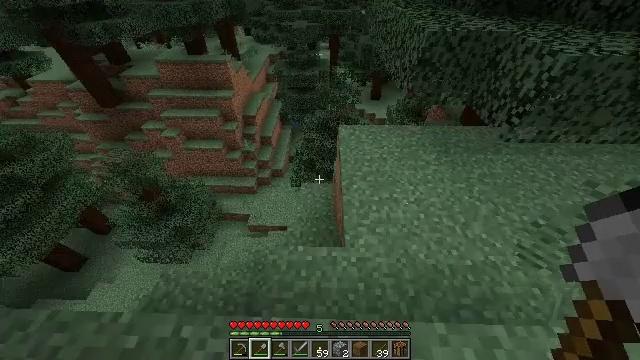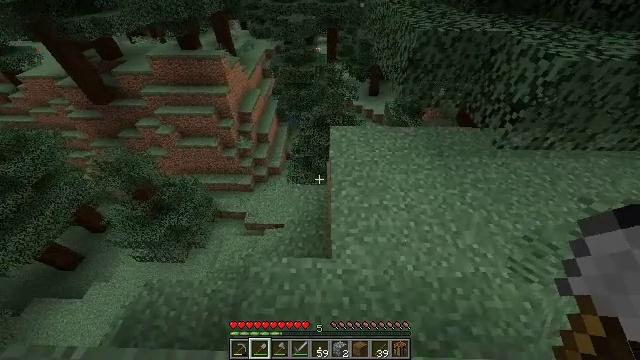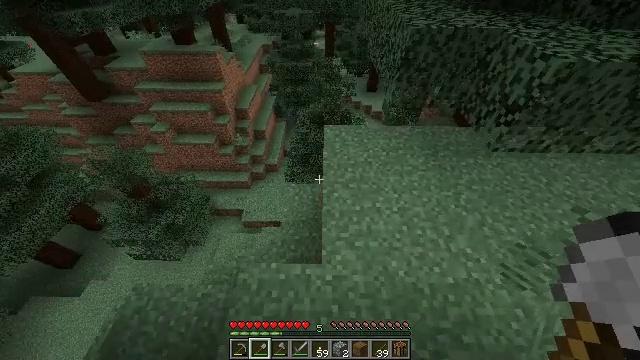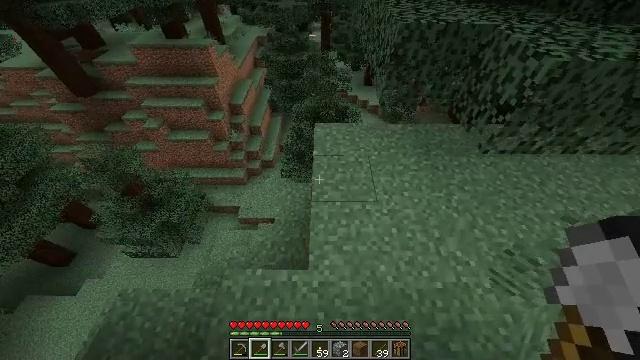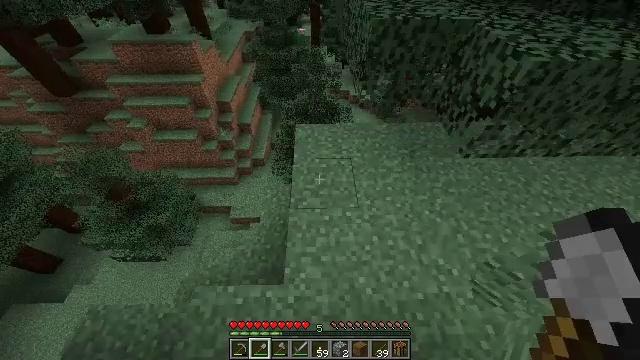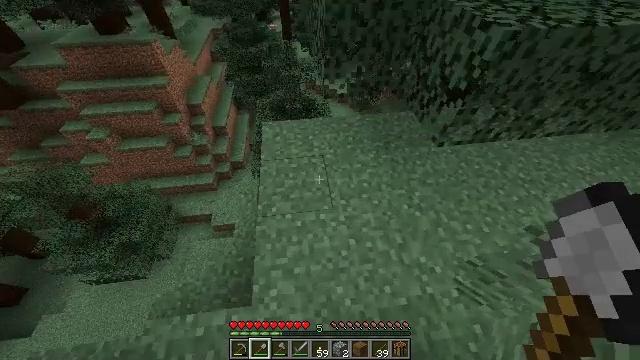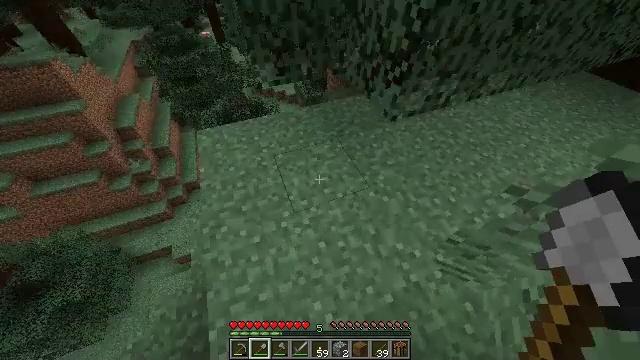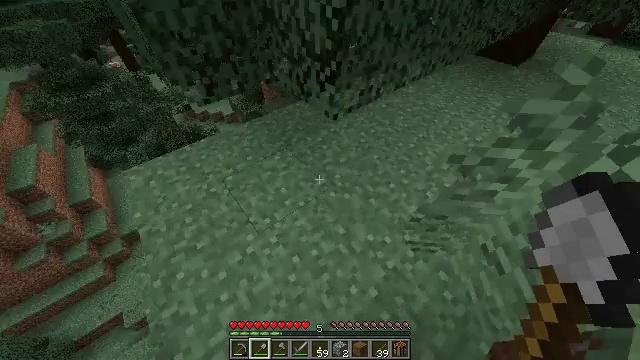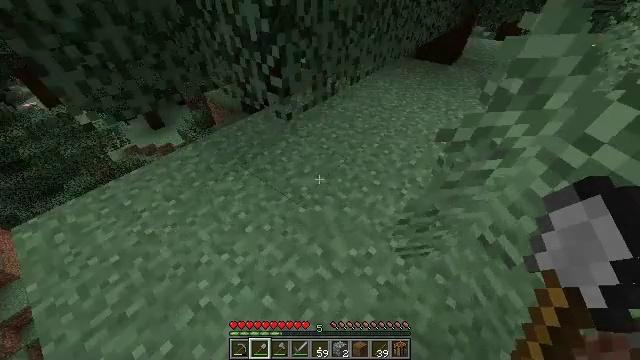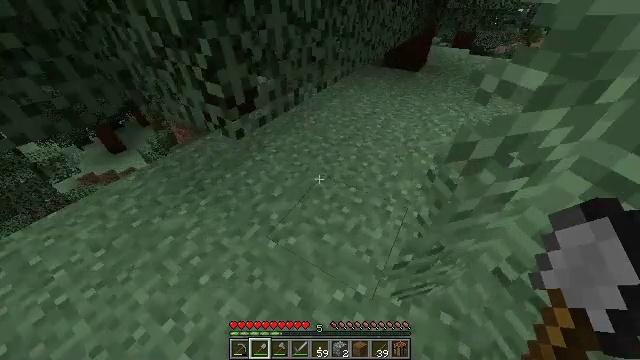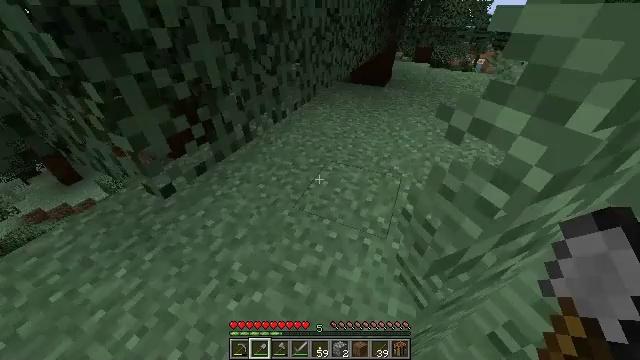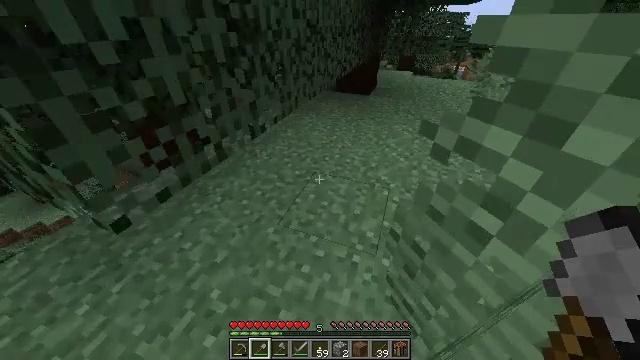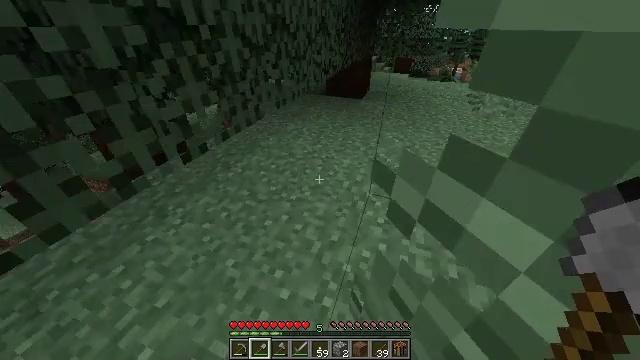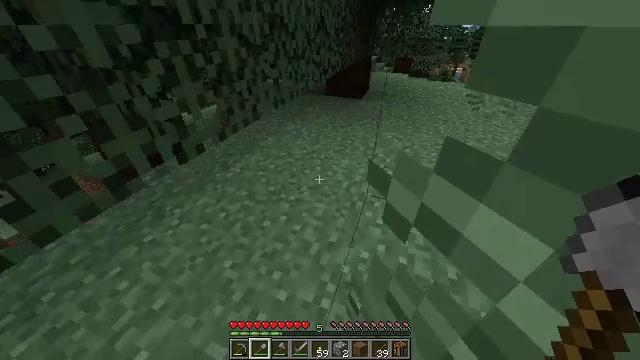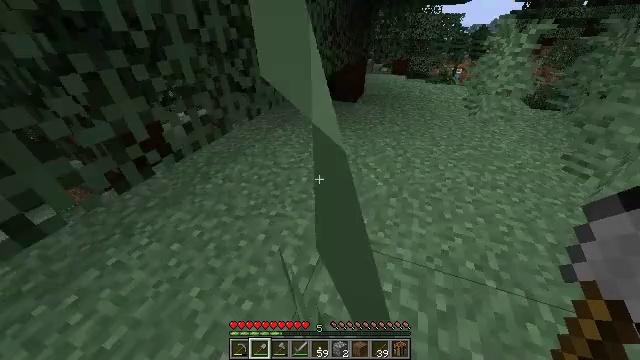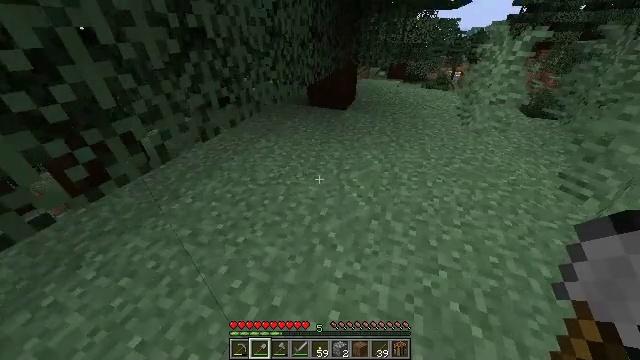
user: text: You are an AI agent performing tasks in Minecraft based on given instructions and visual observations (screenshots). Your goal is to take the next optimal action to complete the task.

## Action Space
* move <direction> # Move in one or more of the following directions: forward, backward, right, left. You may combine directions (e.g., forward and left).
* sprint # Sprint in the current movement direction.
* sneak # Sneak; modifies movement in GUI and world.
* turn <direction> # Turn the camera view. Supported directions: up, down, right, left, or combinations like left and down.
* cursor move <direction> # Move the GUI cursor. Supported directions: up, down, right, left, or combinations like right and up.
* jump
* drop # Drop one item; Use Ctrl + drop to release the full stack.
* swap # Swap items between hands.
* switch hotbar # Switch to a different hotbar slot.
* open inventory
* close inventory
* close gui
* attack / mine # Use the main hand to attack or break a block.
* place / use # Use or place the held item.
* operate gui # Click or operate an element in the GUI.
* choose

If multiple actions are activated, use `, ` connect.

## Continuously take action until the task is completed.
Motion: motion action
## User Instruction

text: Mine spruce leaves from the tree.
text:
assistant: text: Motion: move forward and move right, sprint, turn down
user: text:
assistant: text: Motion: move forward and move right, sprint, turn down
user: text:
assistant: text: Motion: move forward and move right, sprint, turn down
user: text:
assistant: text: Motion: move forward and move right, sprint, turn right and down
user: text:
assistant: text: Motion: move forward and move right, sprint, turn right and down
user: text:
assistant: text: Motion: move forward and move right, sprint, turn right
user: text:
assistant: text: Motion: move forward and move right, sprint, turn right and up
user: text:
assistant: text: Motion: move forward and move right, sprint, turn right and up
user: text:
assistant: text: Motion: move forward and move right, sprint, turn right and up
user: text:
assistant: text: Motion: move forward and move right, sprint, turn right and up
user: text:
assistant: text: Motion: move forward and move right, sprint, turn right and up
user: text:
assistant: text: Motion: move forward and move right, sprint
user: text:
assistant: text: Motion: move forward and move right, sprint
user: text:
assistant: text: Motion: move forward and move right, sprint
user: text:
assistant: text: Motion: move forward and move right, sprint
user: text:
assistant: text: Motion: move forward and move right, sprint
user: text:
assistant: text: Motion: move forward and move right, sprint
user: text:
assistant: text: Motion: move forward and move right, sprint, turn up
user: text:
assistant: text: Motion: move forward, sprint, turn up
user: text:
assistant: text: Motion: move forward, sprint
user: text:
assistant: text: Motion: move forward, sprint
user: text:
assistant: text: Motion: move forward, sprint
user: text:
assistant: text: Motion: move forward, sprint
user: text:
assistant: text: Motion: move forward, sprint
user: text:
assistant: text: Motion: move forward, sprint
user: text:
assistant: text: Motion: move forward and move right, sprint
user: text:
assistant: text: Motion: move forward and move right, sprint
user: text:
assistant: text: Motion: move forward and move right, sprint
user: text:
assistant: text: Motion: move forward and move right, sprint
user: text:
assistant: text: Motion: move forward and move right, sprint